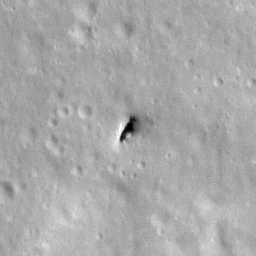
Pit: Stevinus 19
Host crater: Stevinus
Host type: impact_melt
Lunar coordinates: latitude -32.934, longitude 53.798